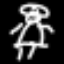
Label: angel